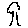
Label: tree